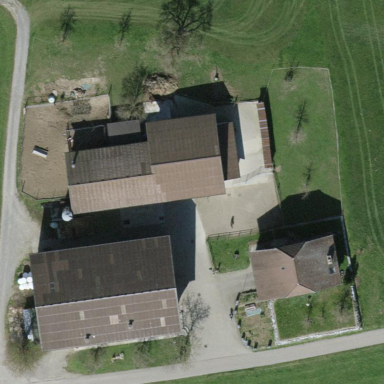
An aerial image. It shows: Farmyard area.